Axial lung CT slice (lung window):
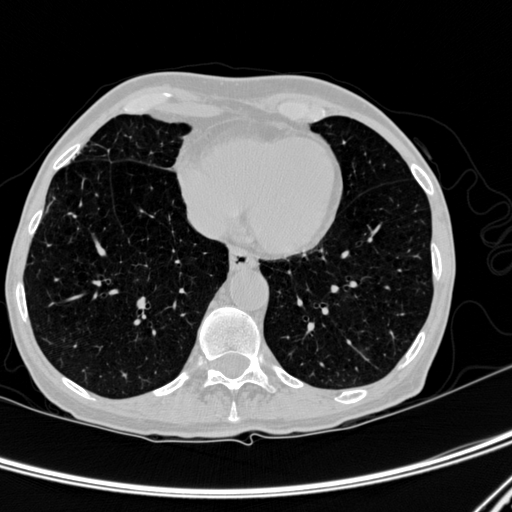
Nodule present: no